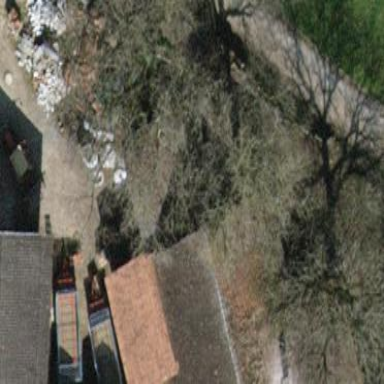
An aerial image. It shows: View of roof of building.